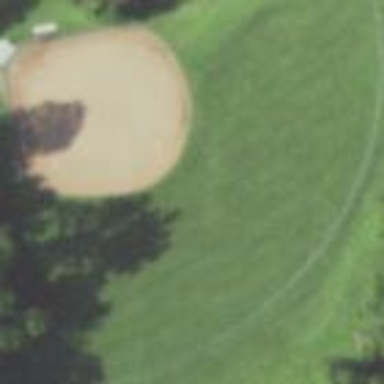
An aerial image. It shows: Baseball pitch for leisure land.